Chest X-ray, AP view. Patient: 57 years old, sex M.
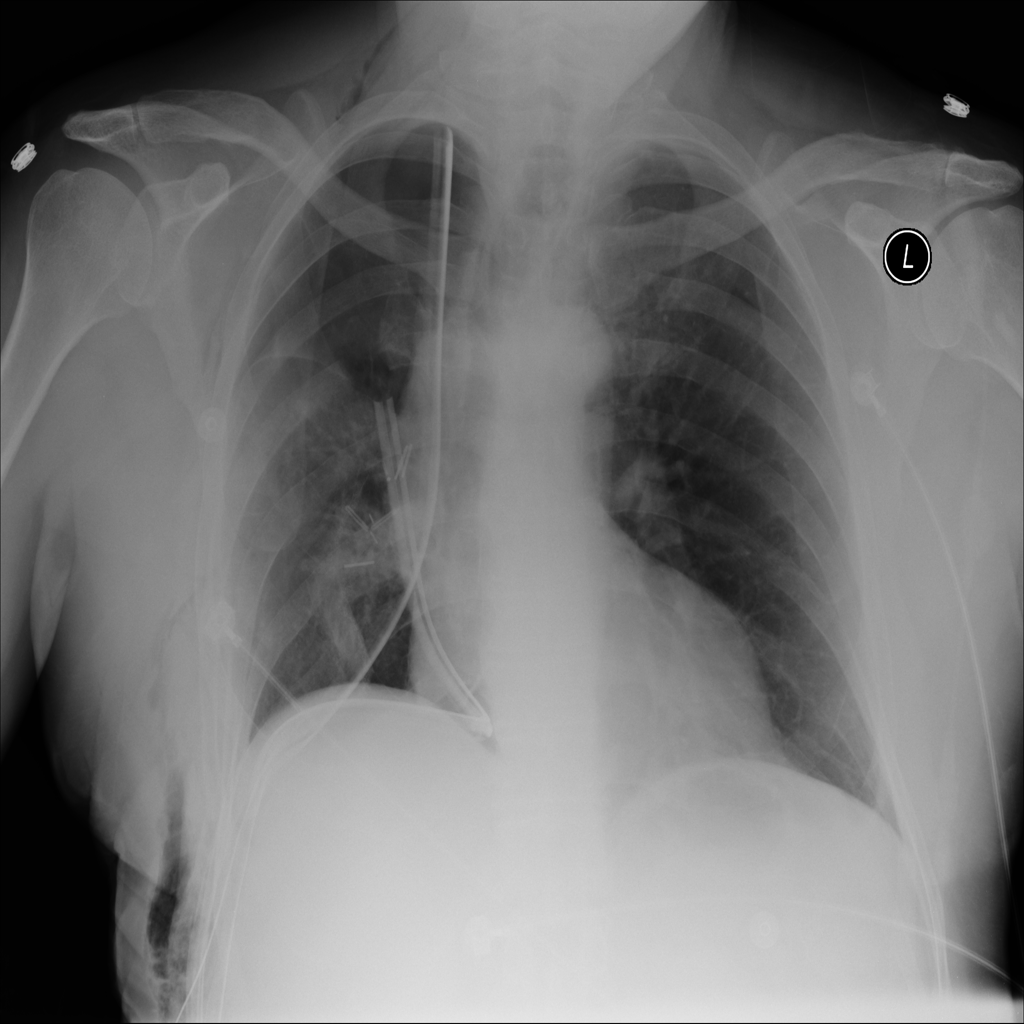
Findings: Emphysema, Mass, Pneumothorax